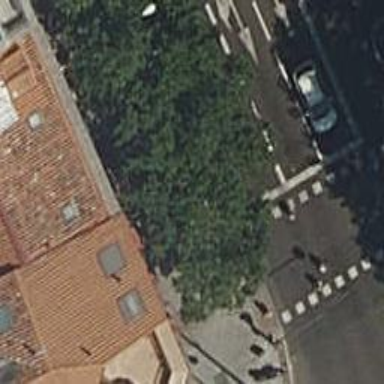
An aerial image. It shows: Taxi stand.